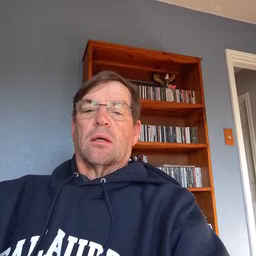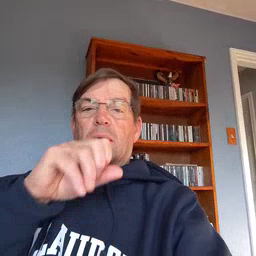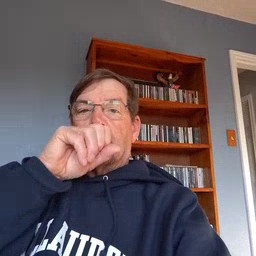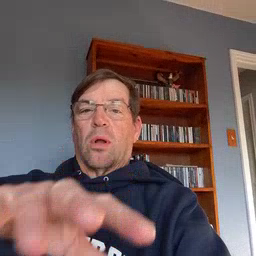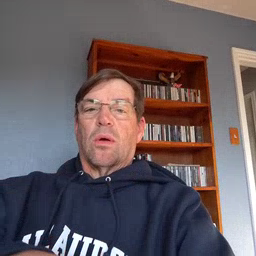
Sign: blow